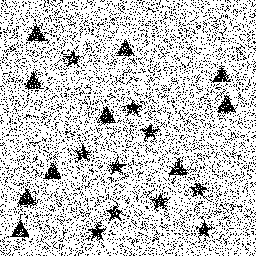
Squares: 0
Triangles: 10
Stars: 10
Total shapes: 20